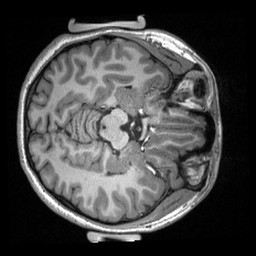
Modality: T1w
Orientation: axial
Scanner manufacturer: siemens
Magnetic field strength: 3 T
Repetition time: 2.3 s
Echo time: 0.00308 s